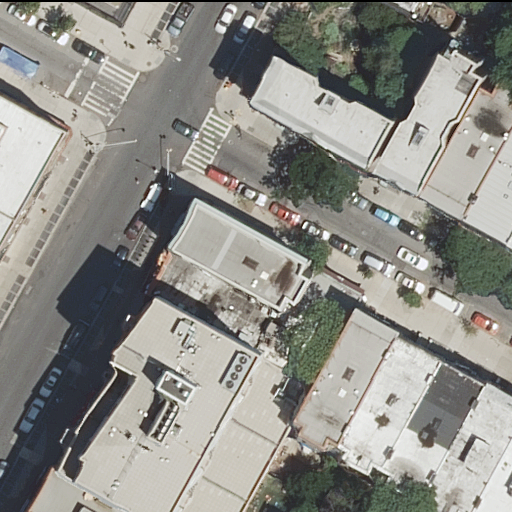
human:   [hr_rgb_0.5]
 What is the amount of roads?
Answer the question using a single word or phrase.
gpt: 3

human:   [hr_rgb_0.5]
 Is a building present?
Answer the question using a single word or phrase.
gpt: yes

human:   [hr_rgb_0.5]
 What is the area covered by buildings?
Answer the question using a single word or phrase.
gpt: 4350m2

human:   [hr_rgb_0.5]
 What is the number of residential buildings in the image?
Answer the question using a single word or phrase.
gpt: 17

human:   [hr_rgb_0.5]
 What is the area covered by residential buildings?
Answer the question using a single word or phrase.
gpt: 4350m2

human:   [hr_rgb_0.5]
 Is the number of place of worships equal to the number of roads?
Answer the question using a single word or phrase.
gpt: no

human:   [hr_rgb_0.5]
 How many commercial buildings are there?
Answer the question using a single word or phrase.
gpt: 0

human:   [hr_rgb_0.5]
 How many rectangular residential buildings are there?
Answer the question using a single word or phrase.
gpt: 9

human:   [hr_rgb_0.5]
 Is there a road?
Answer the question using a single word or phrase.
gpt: yes

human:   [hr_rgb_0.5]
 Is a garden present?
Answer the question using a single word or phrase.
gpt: yes

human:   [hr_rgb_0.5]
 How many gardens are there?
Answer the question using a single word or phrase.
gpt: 1

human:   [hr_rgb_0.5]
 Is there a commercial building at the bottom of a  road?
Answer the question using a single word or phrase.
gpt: no

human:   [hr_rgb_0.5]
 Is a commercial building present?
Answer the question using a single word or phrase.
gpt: no

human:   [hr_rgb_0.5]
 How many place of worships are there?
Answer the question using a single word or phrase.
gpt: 1

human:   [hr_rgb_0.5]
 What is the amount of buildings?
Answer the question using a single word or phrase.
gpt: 17

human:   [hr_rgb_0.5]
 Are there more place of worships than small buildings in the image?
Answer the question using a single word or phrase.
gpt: no

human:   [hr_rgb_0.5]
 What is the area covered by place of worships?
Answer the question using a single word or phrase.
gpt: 0m2

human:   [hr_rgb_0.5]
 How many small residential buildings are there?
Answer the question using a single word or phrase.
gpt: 5

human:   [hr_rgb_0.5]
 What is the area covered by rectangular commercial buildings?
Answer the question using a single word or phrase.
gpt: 0m2

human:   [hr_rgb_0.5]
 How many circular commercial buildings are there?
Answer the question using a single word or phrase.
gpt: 0

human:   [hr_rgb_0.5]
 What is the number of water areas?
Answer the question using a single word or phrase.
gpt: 0

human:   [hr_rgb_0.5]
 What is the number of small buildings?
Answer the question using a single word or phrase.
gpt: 5

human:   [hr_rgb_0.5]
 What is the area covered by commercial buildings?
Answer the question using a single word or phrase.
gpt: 0m2

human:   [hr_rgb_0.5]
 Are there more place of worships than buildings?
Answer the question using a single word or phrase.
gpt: no

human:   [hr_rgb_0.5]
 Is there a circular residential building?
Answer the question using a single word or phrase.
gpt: no

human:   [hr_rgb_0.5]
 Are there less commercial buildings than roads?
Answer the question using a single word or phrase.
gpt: yes

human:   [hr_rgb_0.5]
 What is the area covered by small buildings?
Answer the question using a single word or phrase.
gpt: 141m2

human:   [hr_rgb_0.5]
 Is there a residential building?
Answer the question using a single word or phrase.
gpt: yes

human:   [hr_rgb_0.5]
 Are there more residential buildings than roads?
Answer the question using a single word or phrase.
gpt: yes

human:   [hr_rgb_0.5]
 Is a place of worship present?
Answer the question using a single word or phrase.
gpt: yes

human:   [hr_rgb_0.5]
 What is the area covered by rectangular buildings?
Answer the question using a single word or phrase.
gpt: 1235m2

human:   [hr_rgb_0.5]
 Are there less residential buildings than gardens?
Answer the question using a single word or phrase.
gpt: no

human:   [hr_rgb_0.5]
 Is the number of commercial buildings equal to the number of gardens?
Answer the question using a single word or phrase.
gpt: no

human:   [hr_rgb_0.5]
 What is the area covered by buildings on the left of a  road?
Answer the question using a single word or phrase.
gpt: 1620m2

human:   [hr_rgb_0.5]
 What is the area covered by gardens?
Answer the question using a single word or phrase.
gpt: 513m2

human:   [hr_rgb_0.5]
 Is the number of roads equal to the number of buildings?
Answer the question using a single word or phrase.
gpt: no

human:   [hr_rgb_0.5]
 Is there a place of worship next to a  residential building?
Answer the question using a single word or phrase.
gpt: yes

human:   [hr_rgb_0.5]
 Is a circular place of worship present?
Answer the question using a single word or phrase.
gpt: no

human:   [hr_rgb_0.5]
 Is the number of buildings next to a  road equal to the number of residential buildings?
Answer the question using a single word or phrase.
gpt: yes

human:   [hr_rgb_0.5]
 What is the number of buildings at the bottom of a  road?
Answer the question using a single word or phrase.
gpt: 14

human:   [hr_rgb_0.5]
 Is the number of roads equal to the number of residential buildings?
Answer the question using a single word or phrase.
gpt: no

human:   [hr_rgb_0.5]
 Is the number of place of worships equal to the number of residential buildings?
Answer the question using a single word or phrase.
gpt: no

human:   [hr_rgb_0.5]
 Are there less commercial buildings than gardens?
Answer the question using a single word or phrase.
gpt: yes

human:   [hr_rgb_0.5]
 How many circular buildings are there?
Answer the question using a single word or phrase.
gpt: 0

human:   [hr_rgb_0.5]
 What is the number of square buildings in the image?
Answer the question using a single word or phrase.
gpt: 0

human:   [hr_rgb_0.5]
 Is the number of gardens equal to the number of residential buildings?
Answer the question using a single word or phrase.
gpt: no

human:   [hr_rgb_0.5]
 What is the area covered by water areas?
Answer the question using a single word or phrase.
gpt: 0m2

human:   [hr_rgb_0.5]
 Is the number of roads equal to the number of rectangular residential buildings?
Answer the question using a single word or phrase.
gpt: no

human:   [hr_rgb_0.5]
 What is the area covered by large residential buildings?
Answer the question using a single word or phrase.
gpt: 1328m2

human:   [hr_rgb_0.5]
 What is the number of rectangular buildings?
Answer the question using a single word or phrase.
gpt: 9

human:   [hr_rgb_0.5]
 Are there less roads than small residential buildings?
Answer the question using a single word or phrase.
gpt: yes

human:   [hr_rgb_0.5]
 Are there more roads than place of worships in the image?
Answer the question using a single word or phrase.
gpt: yes

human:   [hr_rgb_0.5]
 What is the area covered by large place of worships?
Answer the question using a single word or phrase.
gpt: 0m2

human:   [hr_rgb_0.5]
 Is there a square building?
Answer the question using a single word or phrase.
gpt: no

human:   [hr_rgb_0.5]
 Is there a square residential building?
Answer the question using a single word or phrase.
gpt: no

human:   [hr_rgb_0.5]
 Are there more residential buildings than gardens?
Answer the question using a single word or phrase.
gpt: yes

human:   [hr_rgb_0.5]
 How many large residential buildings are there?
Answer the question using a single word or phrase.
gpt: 1

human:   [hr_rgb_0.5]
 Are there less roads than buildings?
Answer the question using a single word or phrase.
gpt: yes

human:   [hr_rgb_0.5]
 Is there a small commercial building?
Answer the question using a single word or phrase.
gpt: no

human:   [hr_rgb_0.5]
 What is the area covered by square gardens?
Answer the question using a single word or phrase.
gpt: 0m2

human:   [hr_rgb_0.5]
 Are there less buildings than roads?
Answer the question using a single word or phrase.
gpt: no

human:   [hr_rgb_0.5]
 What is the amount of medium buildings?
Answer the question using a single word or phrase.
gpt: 11

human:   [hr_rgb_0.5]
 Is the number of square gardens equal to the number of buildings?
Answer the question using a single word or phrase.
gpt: no

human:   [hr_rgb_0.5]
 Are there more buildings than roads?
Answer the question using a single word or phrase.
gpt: yes